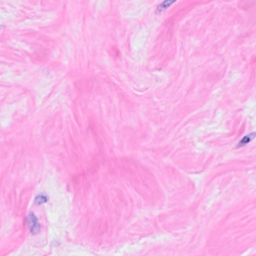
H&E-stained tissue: Breast